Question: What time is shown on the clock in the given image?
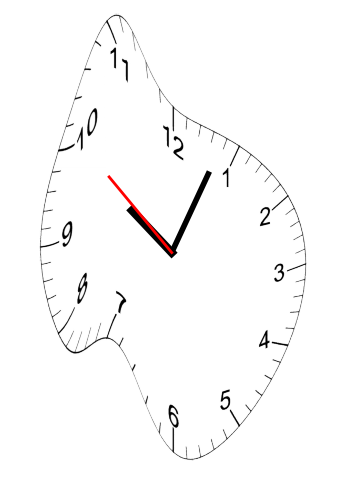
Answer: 10:03:51